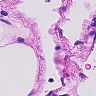
Metastatic tissue present: no